Aerial crown-view tile of a tropical tree (Barro Colorado Island, Panama), acquired 20250124:
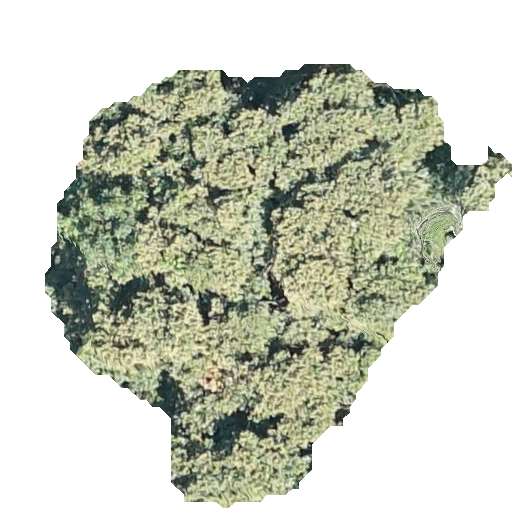
Species: Luehea seemannii
GBIF accepted scientific name: Luehea seemannii
Crown area: 191.622 m²